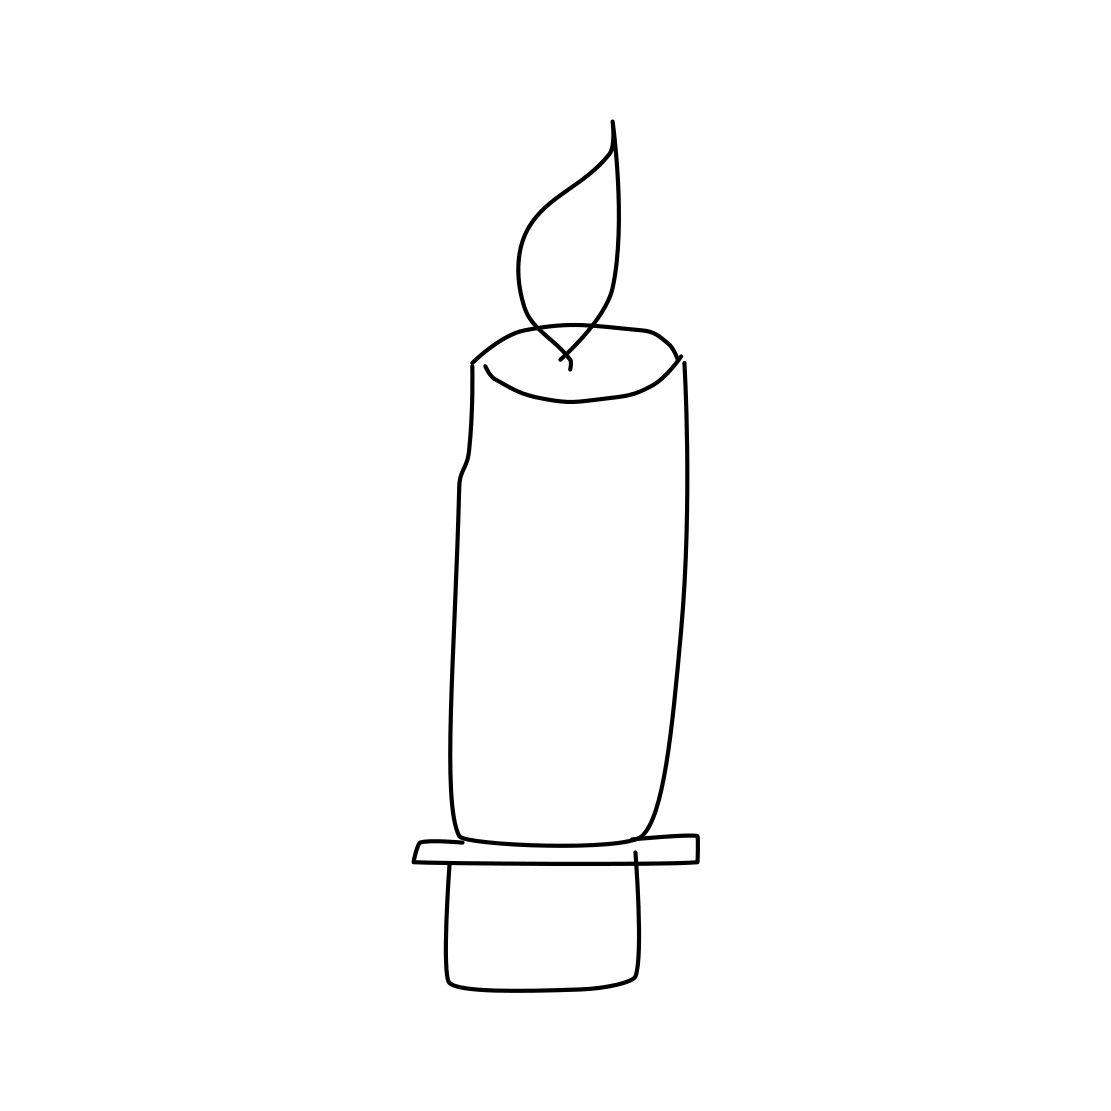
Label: candle